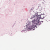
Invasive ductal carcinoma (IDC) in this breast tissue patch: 0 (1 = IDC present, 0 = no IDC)